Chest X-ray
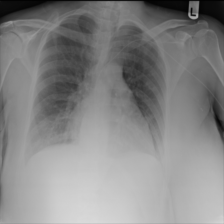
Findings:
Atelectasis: negative
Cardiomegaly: positive
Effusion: negative
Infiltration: negative
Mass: negative
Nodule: negative
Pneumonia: negative
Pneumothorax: negative
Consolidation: negative
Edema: negative
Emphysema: negative
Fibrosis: negative
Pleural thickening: negative
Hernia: negative